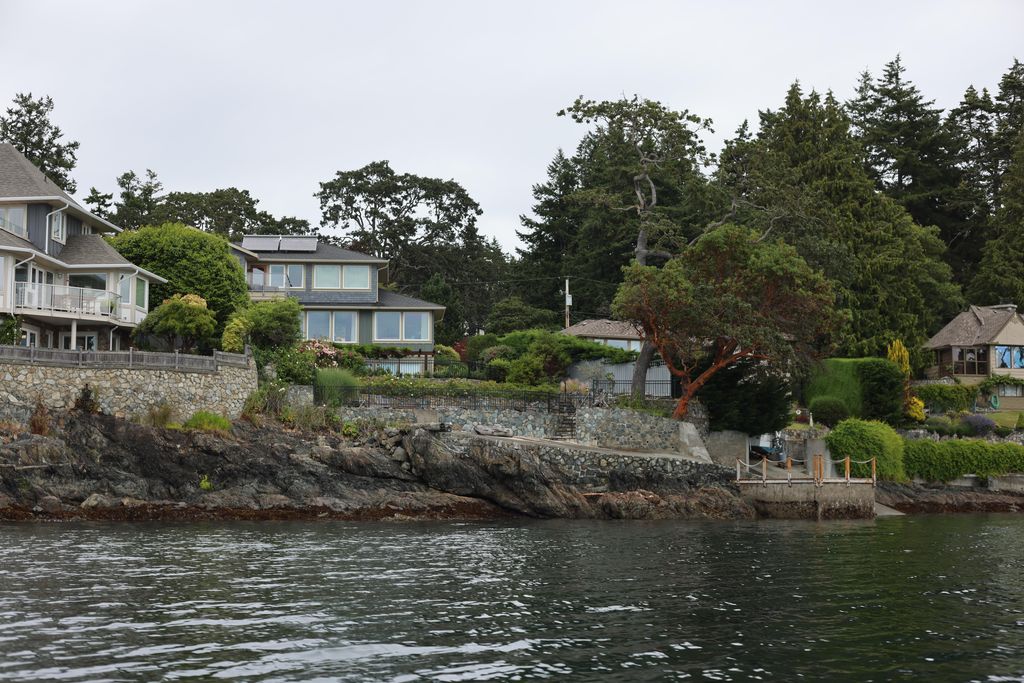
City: victoria